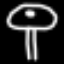
Label: mushroom